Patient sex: M
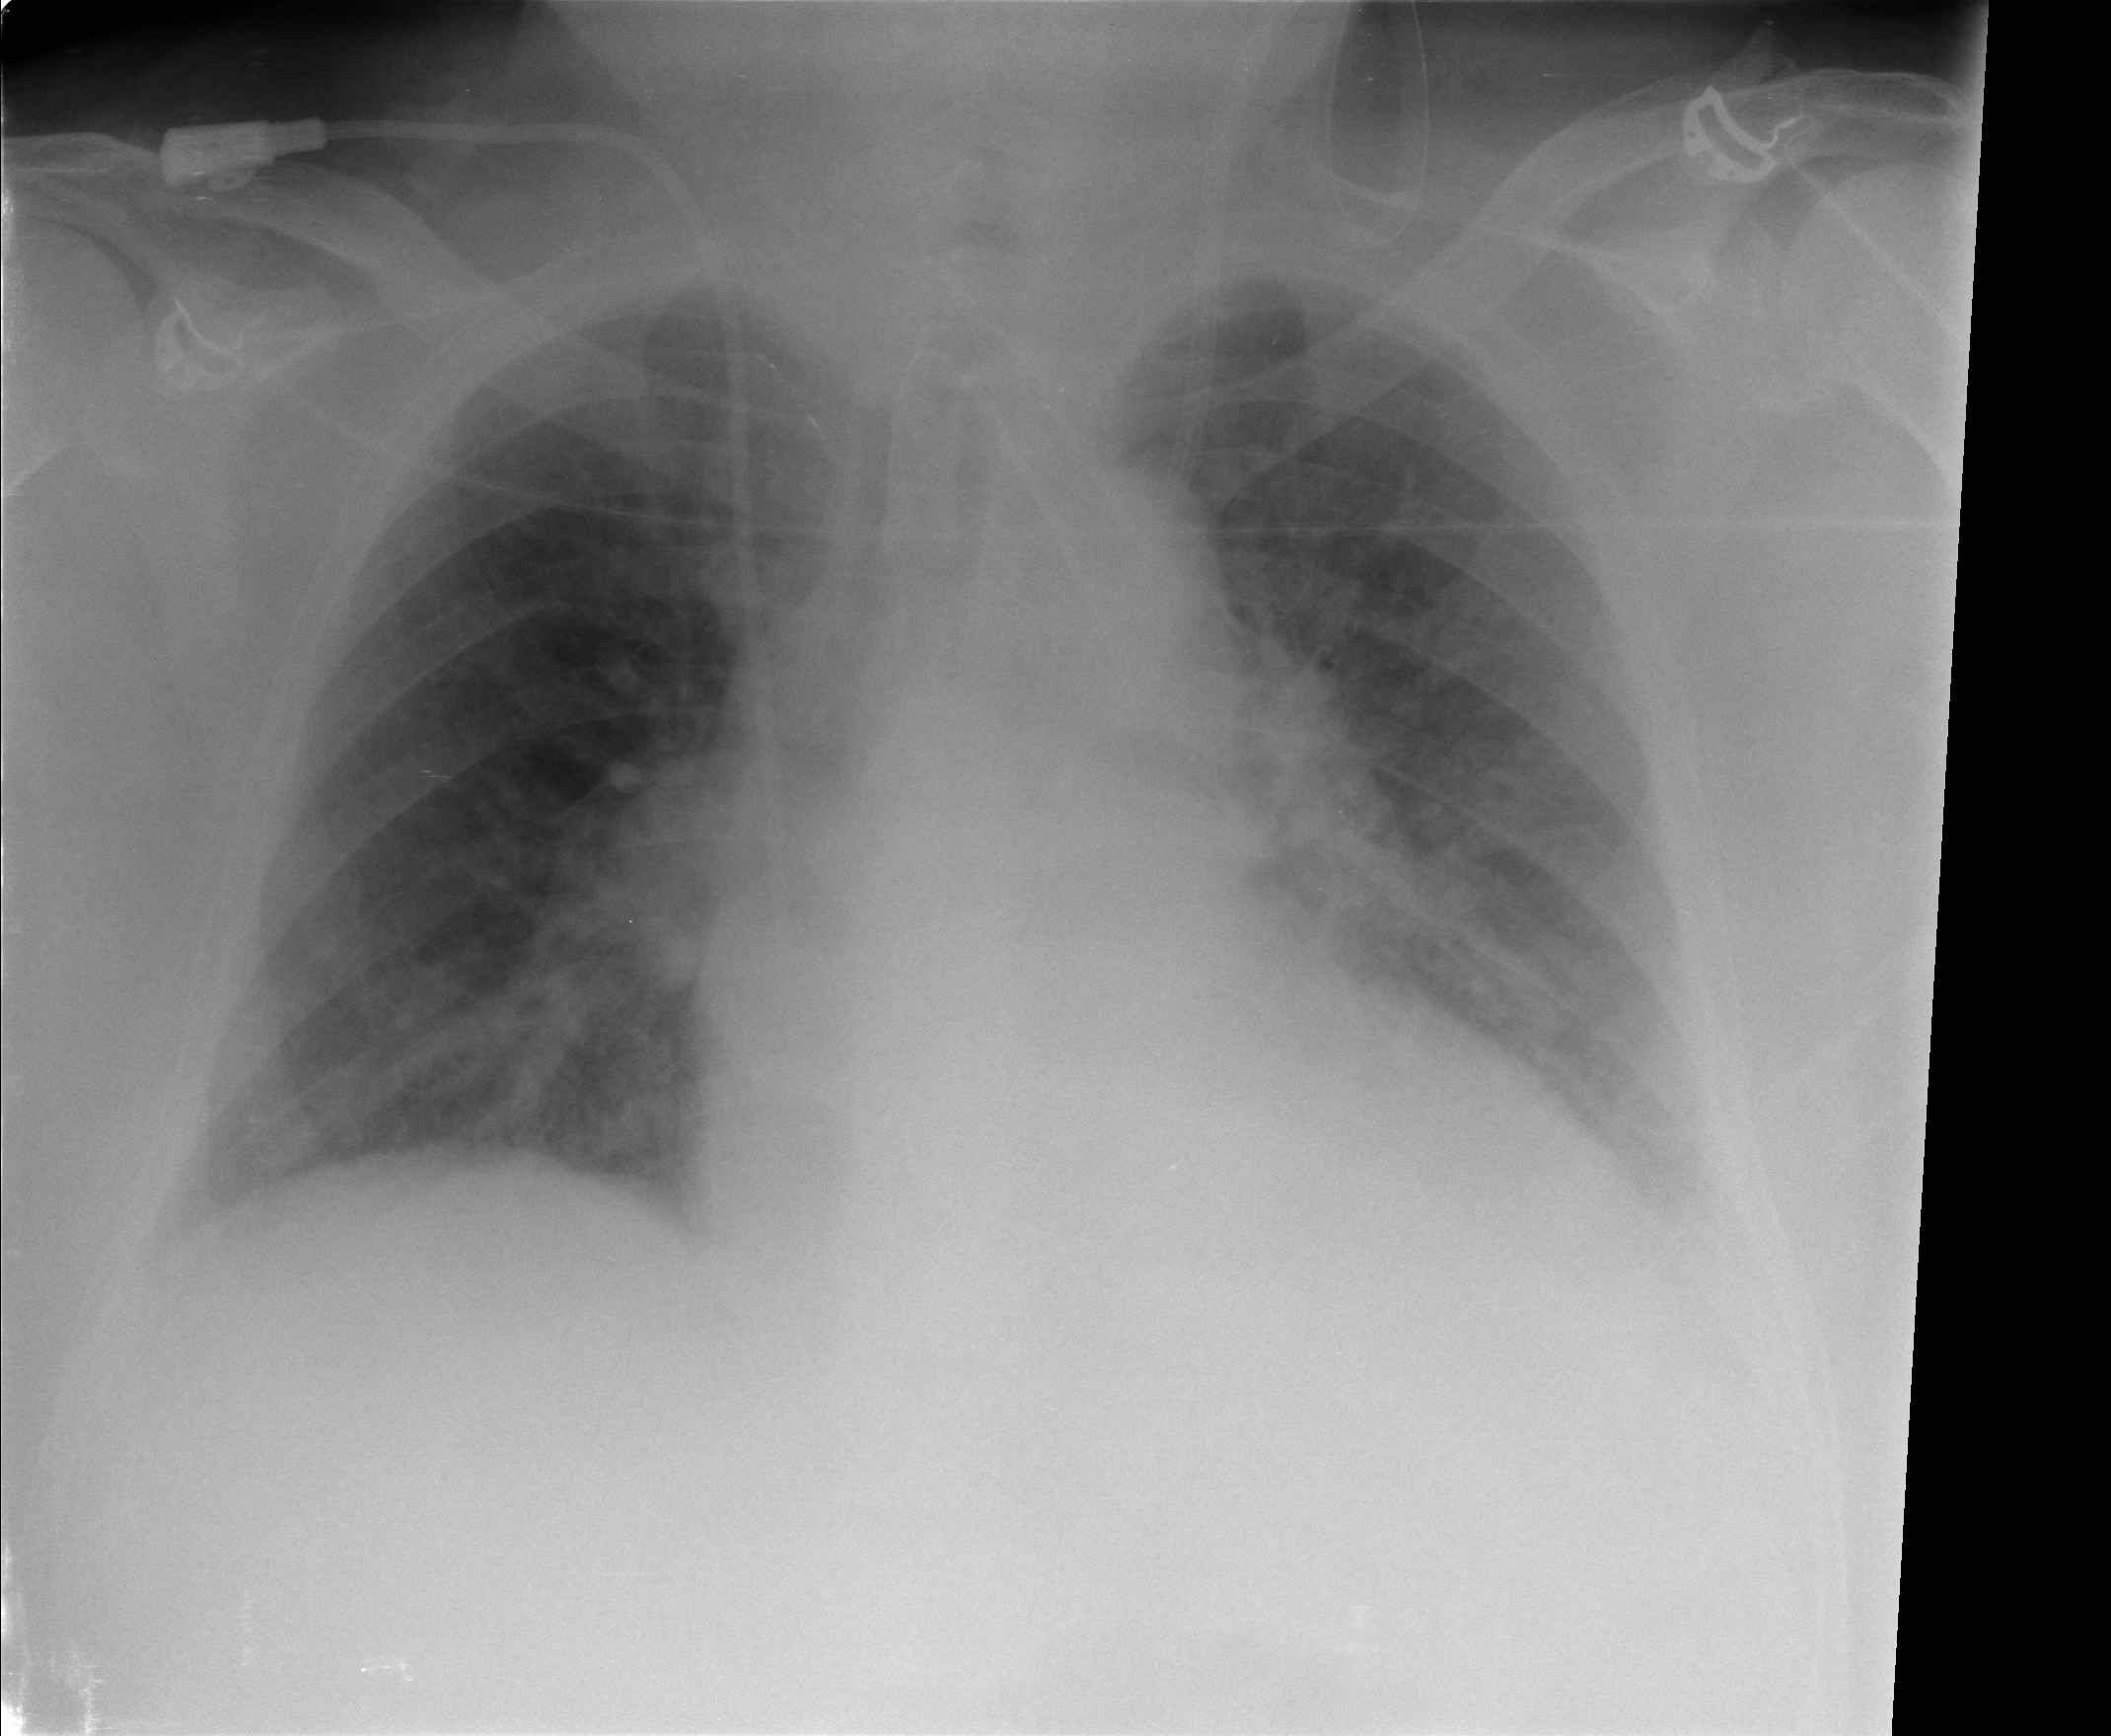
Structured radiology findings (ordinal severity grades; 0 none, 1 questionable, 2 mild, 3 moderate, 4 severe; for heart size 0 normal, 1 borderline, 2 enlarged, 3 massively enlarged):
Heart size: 2
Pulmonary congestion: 2
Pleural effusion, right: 2
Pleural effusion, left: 2
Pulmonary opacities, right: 2
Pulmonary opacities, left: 2
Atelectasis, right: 2
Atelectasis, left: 2